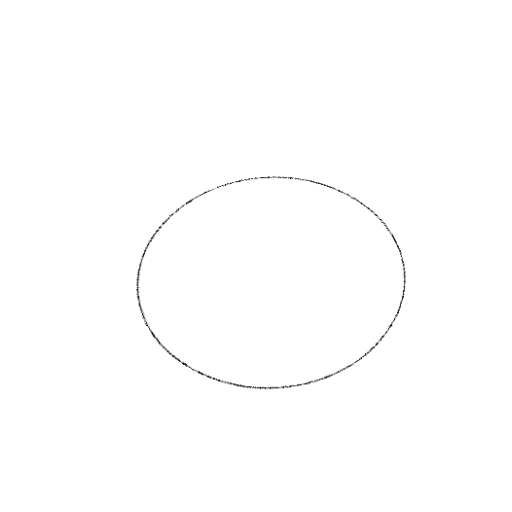
Crossing number: 0